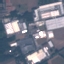
Label: Industrial